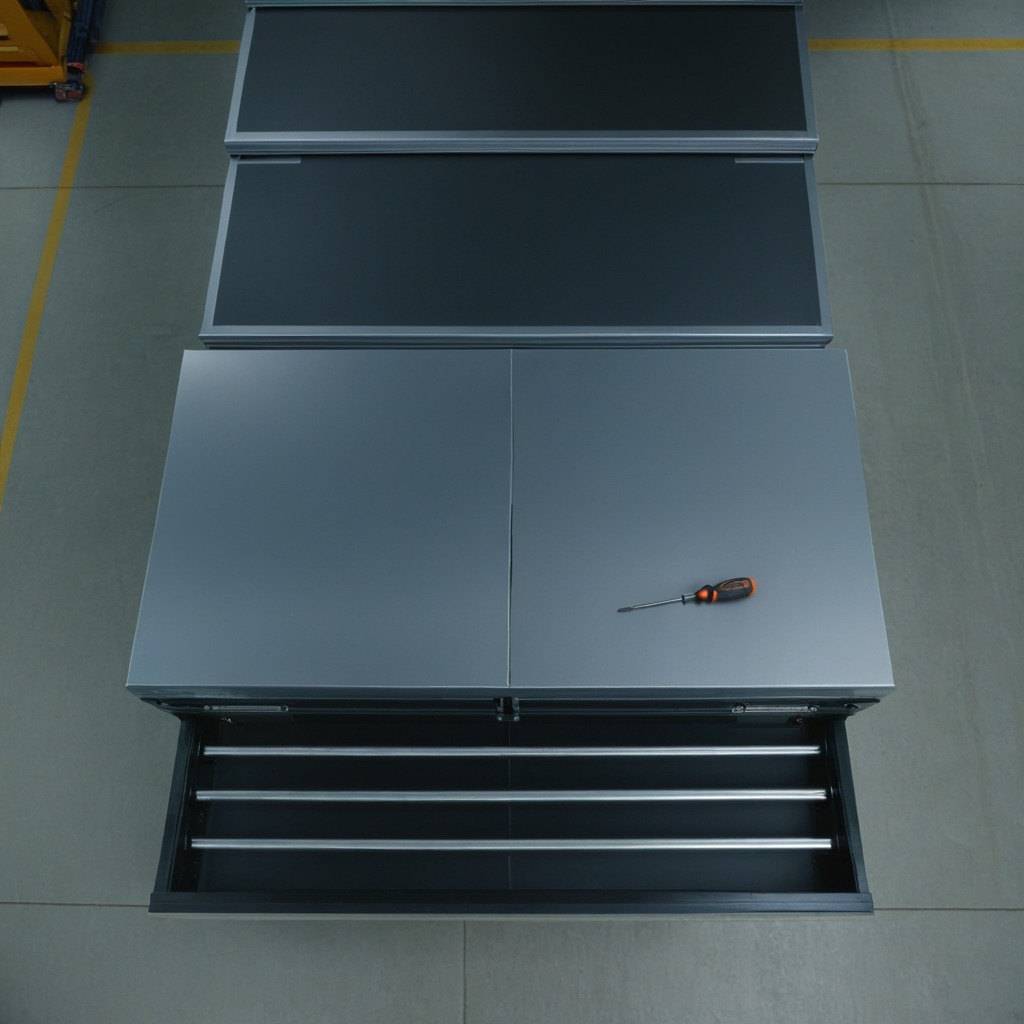
A screwdriver is lying on the toolbox surface in the airplane hangar workshop.